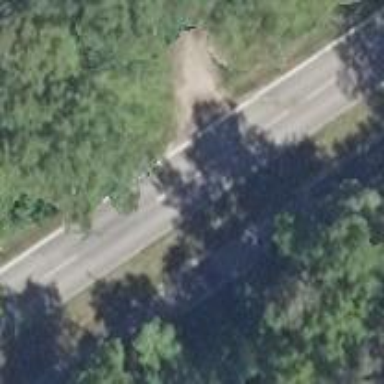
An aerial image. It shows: Tertiary road with asphalt surface.